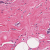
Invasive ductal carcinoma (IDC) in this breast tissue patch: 0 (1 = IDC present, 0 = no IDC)